Question: I have a number of machines, all of which have Visual Studio installed, where something (presumably visual studio) is overriding the proxy settings: setting up localhost and some random port for both HTTP and HTTPS. In the "Do not use proxy server" box, it puts '<vsts-proxy-installed-indicator>' which is presumably a tag so it know it's done it.

This occasionally prevents browsers from working on my desktop, and more recently, changed it on our build server which caused the code signing step (which connects to an external timestamp server) to fail all day until I finally found this proxy issue.
What is changing these settings? Why is it changing them? How do I turn it off?
---
Note, there is a serverfault question about this as well: <URL> but since this is a Visual Studio-specific question, I thought it might be better to ask here.
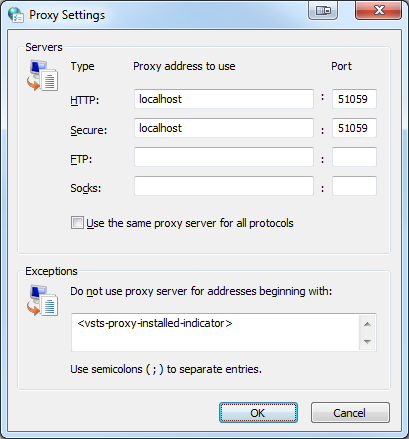
Answer: This happens because you've enabled "" in the Test Settings.
To disable - : Open the menu 'Test' > 'Edit Test Settings' > (select the current active test settings), select 'Data and Diagnostics' and disable the mentioned setting.
To disable - : Double click on the enabled* '.testsettings'-file in the solutions explorer, select 'Data and Diagnostics' and disable the mentioned setting.
*) You'll find which one is enabled (if any) under 'TEST'> 'Test settings'